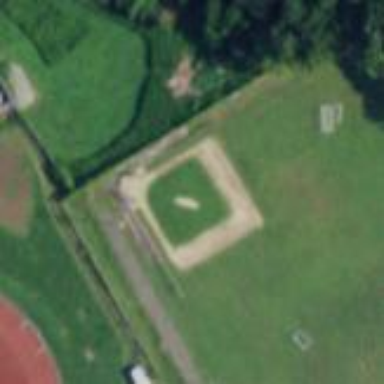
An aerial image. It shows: Baseball pitch for leisure land activities.